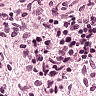
Metastatic tissue present: no